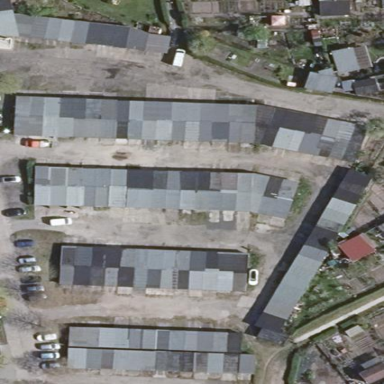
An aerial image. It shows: Area designated for garages.